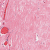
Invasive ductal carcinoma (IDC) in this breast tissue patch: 0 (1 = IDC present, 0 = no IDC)